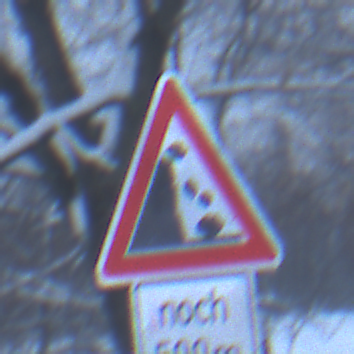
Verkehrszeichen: SteinschlagLinks
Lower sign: LaengeEinerStrecke3
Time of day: Midday
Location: Outdoor (Nature)
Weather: Overcast
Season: Winter
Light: Natural